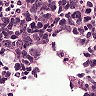
Metastatic tissue present: yes